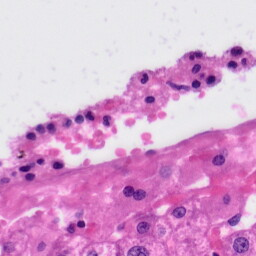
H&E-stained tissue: Liver